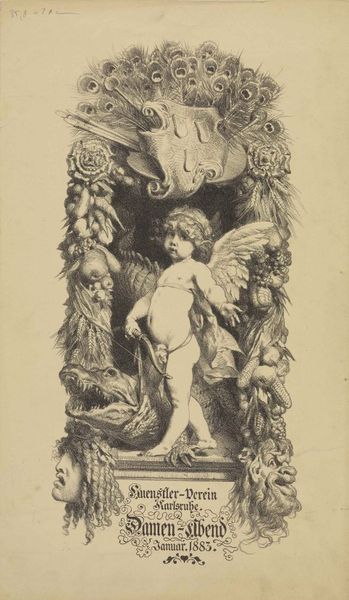
Titel: Einladung des Karlsruher Künstlerkreises zu einem Damenabend
Künstler: Ferdinand Keller
Standort: Karlsruhe
Institution: Staatliche Kunsthalle Karlsruhe
Schlagwörter: feder, flügel, haut, kopf, nackt, weiß, abend, damen, grau, köpfe, profil, schwarz, zeichnung, obst, rose, tiere, augen, federn, gesicht, haupt, rahmen, signatur, haare, schnur, kind, klassizismus, girlande, pflanzen, theater, locken, engel, engelchen, frucht, früchte, gemüse, mais, maiskolben, putte, putto, statue, apfel, schrift, bogen, ernte, getreide, grafik, jugendstil, inschrift, deutsch, bauch, junge, frühling, strauß, birne, nische, schild, knabe, maske, buch, kohle, druck, schwarzweiss, radierung, stich, titel, künstler, illustration, text, plakat, pfau, entwurf, kranz, rüstung, girlanden, wappen, karte, fisch, harnisch, teufel, maul, eros, medusa, echse, krokodil, baldachin, ähren, gebinde, kraut, amor, putten, geflügelt, süß, köcher, putti, pfeil, gezeichnet, pfauenfeder, ungeheuer, akademie, drache, pfeile, einladung, cupido, fruchtbarkeit, verein, armor, erntedank, fratze, fratzen, hexe, monster, ehrung, weinreben, januar, graphit, karlsruhe, masken, rüben, fasnacht, gnom, bekanntmachung, anzeige, pfauenaugen, pfauenfedern, föügel, karotten, al, 1883, trompe-l'oeil, alligator, künstler-verein, januar 1883, aligator, damen-abend, krikodil, erntegut, künstler-verein karlsruhe, puttenengel, npfauenfeder, erwappen